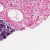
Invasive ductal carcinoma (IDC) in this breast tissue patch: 0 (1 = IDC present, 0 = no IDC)